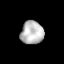
Tissue: lung
Cell type: Others
Senescence score: 0.1977
Nuclear area (px): 526
Mean DAPI intensity: 184.125